Interaction volume radius: 5 \u00c5
Interaction volume height: 15 \u00c5
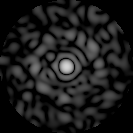
Disorder parameter: 0.8419